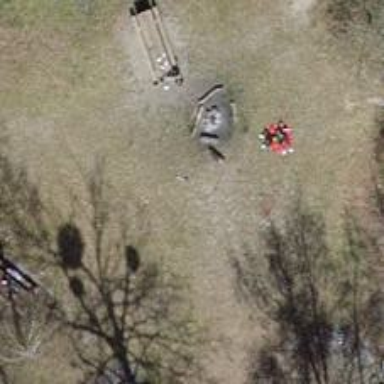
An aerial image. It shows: Picnic site for tourists.